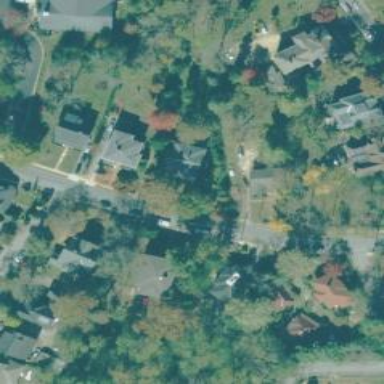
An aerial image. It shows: Residential road.